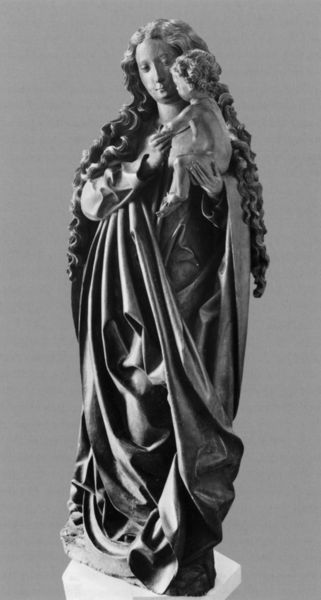
Titel: Muttergottes mit Kind
Künstler: unbekannt
Standort: (Großbritannien)
Institution: Downside Abbey
Schlagwörter: hand, kopf, mann, nackt, umhang, frau, holz, hut, kleid, marmor, mund, tisch, blick, tuch, mütze, arm, falten, halten, kragen, lang, sockel, stein, tragen, hände, figur, gewand, haare, lange haare, mantel, stehend, stoff, decke, kind, gotik, locken, schultern, skulptur, statue, schrift, backen, graphik, baby, schmal, faltenwurf, plastik, kelid, foto, spiel, knabe, steht, mondsichel, sichel, stich, titel, greifen, schwarzweiß, text, schnitzerei, gotisch, christus, jesus, heilig, maria, madonna, mutter gottes, fotographie, holzfigur, geschnitzt, schwaz, geborgenheit, jesuskind, altarfigur, spätgotik, marienstatue, madonne, christud, holzplastik, wallendes kleid